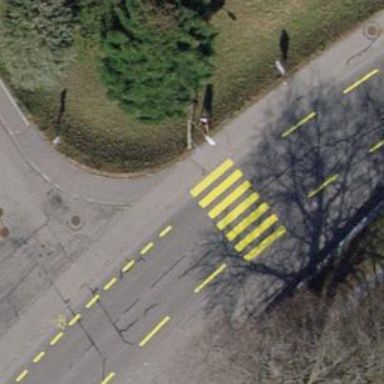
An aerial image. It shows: Marked zebra crossing on the road.